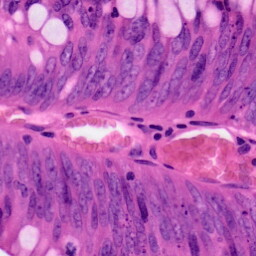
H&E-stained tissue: Colon